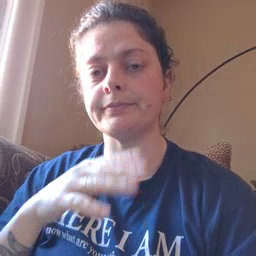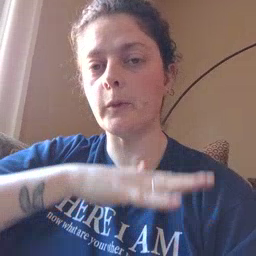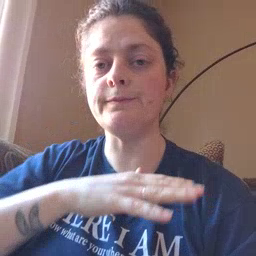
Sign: table